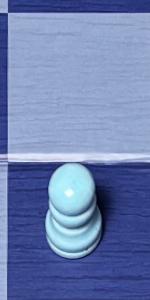
Label: Pawn_White